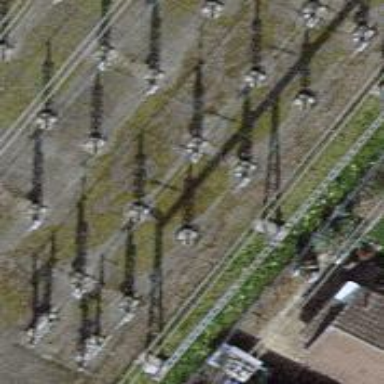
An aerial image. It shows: Switch used for power control.